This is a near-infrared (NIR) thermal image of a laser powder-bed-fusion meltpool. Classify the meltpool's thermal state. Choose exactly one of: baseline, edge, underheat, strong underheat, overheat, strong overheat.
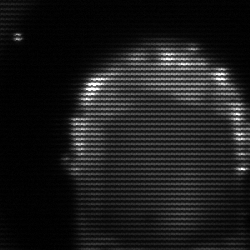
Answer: baseline